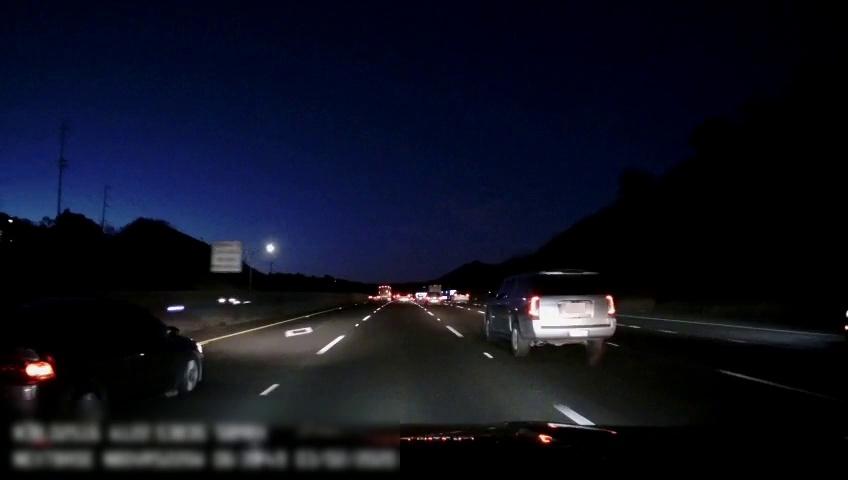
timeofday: Night
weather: Other
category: Drivable Space
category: Vehicles | Bus
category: Vehicles | Car
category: Vehicles | SUV
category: Vehicles | Car
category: Vehicles | Car
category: Vehicles | SUV
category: Vehicles | Car
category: Lanes | Alternate Lane
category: Lanes | Current Lane
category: Lanes | Current Lane
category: Lanes | Alternate Lane
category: Lanes | Alternate Lane
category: Lanes | Alternate Lane
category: Traffic | Signs